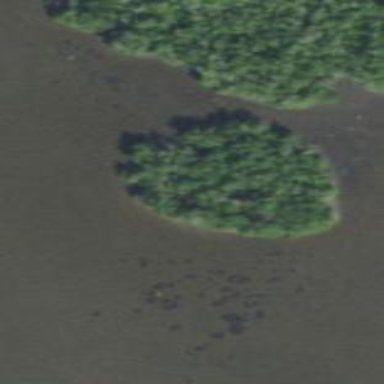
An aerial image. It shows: Image showing island.